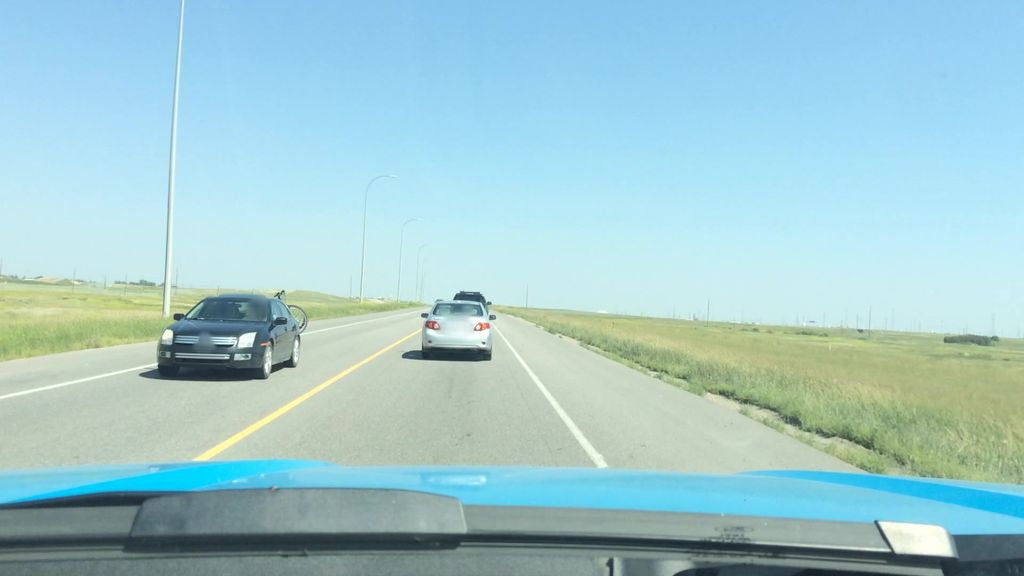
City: calgary